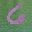
Label: 6